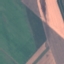
Label: AnnualCrop